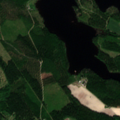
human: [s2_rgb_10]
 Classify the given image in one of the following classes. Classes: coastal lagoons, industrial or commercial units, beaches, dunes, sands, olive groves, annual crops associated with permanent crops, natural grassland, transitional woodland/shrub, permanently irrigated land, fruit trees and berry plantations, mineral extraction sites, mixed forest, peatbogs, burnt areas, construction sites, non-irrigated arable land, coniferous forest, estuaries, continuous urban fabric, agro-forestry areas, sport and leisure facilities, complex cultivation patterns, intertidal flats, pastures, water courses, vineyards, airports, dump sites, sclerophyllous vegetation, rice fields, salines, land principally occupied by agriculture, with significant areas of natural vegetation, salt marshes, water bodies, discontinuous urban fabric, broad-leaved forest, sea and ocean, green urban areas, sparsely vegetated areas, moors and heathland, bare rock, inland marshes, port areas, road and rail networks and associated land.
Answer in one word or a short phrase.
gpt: non-irrigated arable land, coniferous forest, mixed forest, water bodies